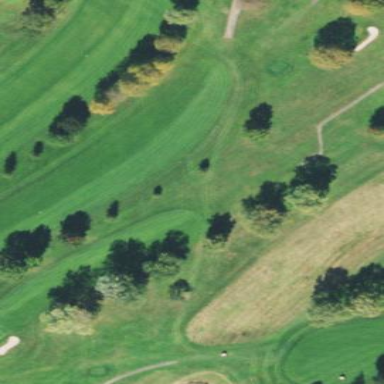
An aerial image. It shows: Scenic golf fairway.